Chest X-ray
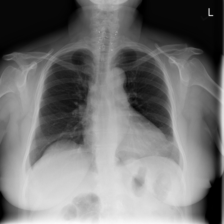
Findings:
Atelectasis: negative
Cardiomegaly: negative
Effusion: negative
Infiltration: negative
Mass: negative
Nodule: negative
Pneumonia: negative
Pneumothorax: negative
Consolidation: negative
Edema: negative
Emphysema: negative
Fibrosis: negative
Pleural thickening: negative
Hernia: negative